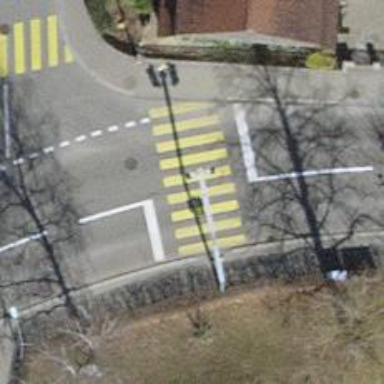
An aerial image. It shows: Crossing with zebra markings controlled by traffic signals.